Question: This is an extension question to: <URL>
My data has some negatives and so the labels intrude into the bar. How can I adjust this? I need the label placements to be read dynamically.
Thanks!
'''
growth<-data.frame(ElapsedTimeMonths=c(3,6,12,24),MedianGrowth=c(-0.011,-0.002,0.014,0.052))
g<-ggplot(growth, aes(x=factor(ElapsedTimeMonths),y=MedianGrowth))
g<-g+geom_bar(position="dodge", stat="identity")
g<-g+scale_y_continuous(labels = percent)
g<-g+geom_text(aes(label=as.character(100*MedianGrowth)), position=position_dodge(width=0.9), vjust=-0.25)
g
'''

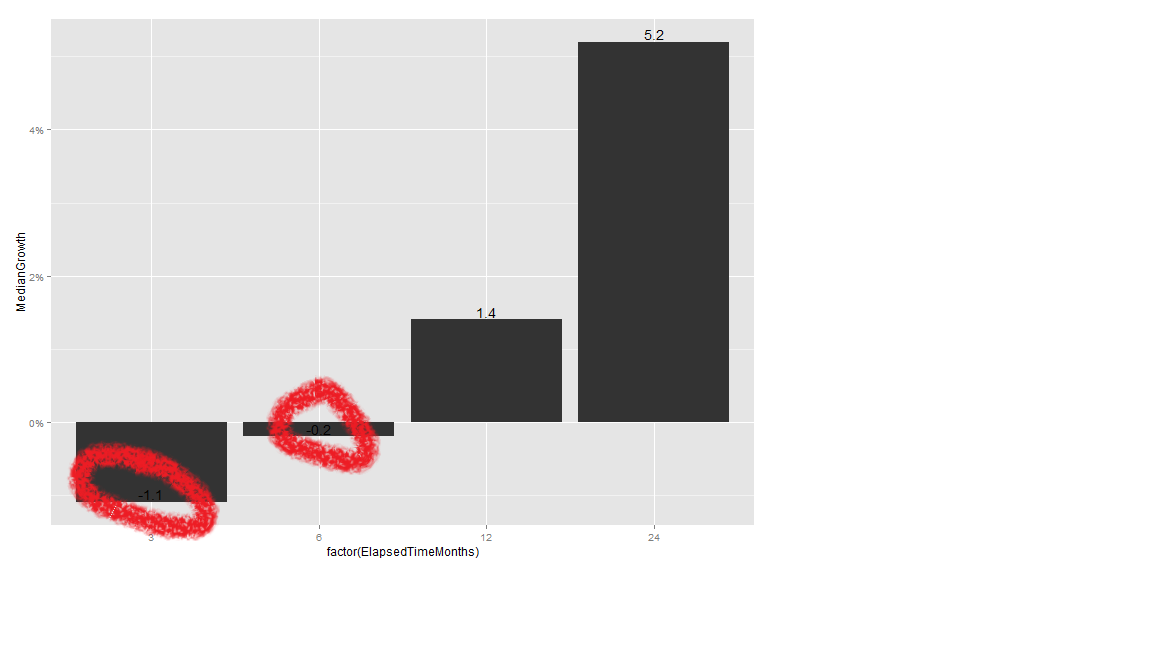
Answer: Graphical parameter settings can be vectors so that different
shapes (geom text here)can have different appearances.
You need to give as a vector, with of MedianGrowth
Your data
'''
growth <- data.frame(ElapsedTimeMonths=c(3,6,12,24),
MedianGrowth=c(-0.011,-0.002,0.014,0.052),
)
'''
I create the vjust vector
'''
vvjust <- rep(1, length(growth$MedianGrowth))
vvjust[growth$MedianGrowth > 0 ] <- -0.25
[1] 1.00 1.00 -0.25 -0.25
'''
Then I plot
'''
g<- ggplot(growth, aes(x=factor(ElapsedTimeMonths),y=MedianGrowth))
g<- g+ geom_bar(stat='identity',position='dodge')
g<- g+ scale_y_continuous(labels = percent)
g<- g+ geom_text(aes(label=as.character(100*MedianGrowth)),
position=position_dodge(width=0.9), vjust=vvjust)
'''